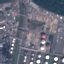
Label: Industrial